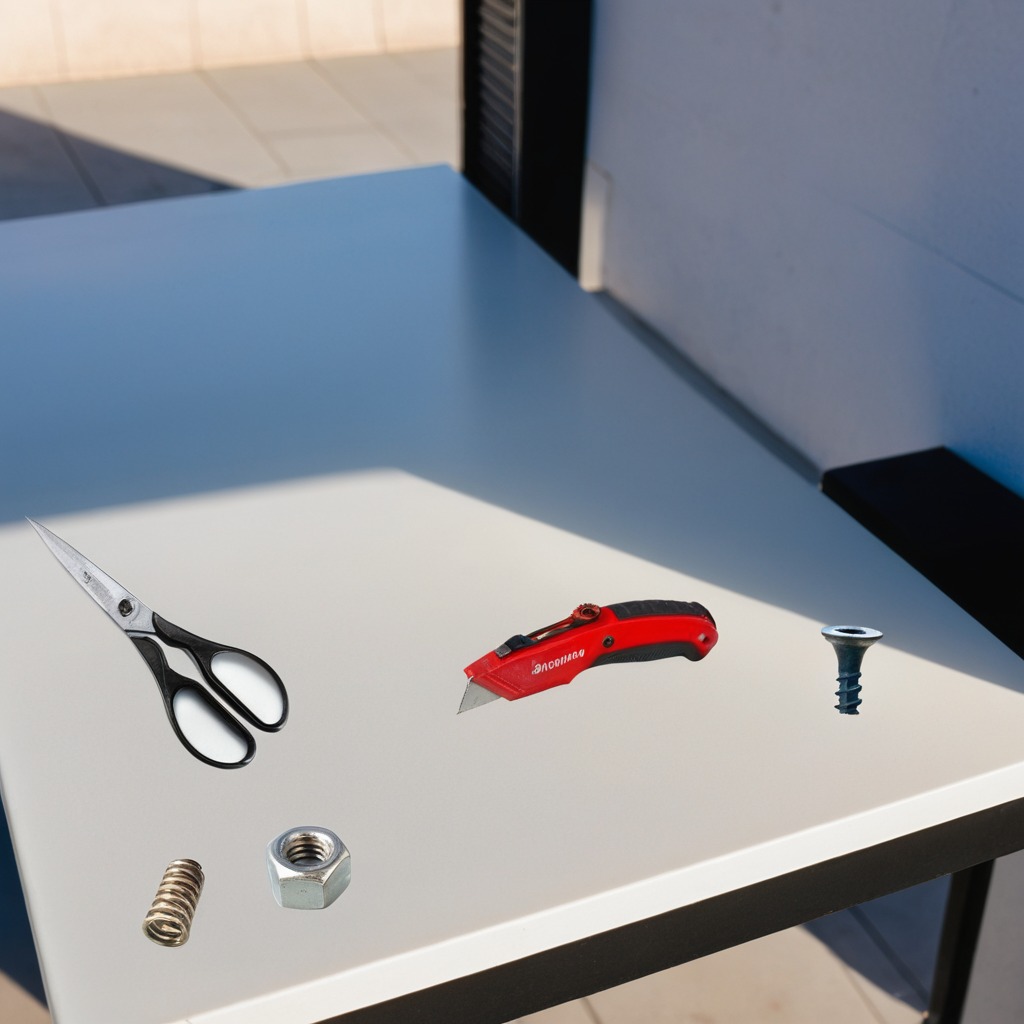
A utility knife, a metal machine screw, a coiled metal spring, a pair of scissors, and a metal nut are lying on the table.